Field crop: maize
Growth stage: 2
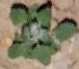
Species: chenopodium